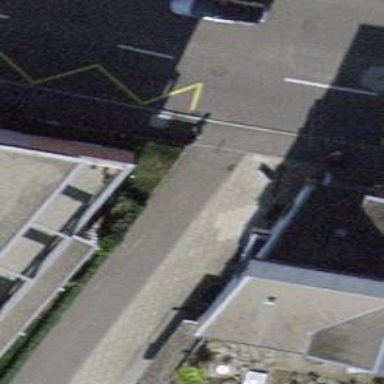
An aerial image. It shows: Bollard barrier.